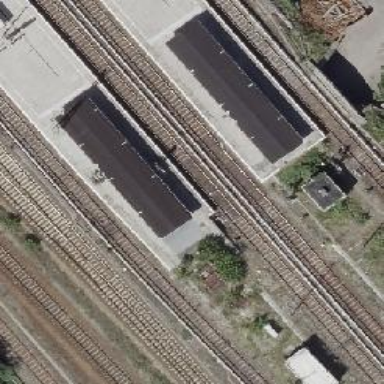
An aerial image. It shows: Railway signal.